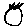
Label: circle